Field crop: tomato
Growth stage: 1
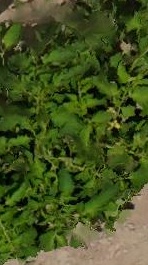
Species: tomato